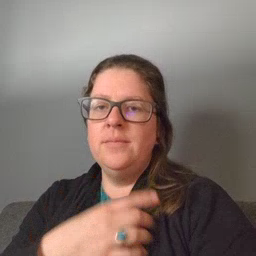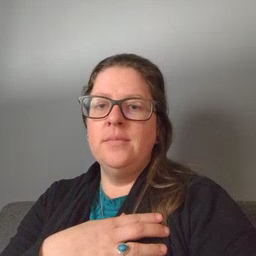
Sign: mouth